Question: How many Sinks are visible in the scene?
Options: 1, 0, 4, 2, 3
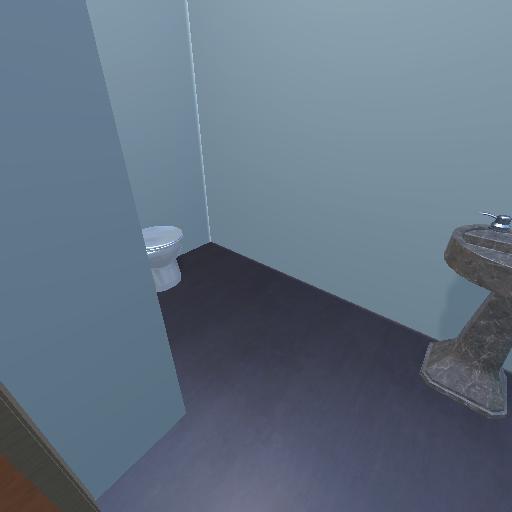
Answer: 1